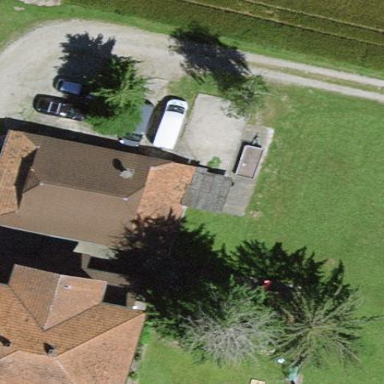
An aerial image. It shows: Barn.